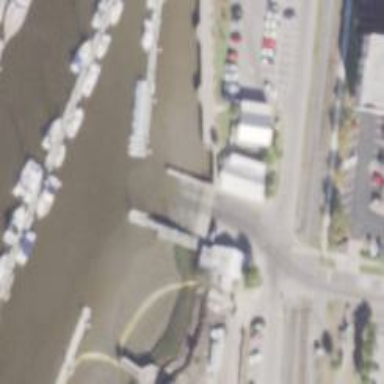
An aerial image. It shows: Slipway on leisure land.